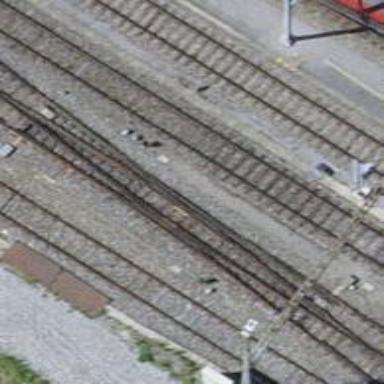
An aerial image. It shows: Railway switch.